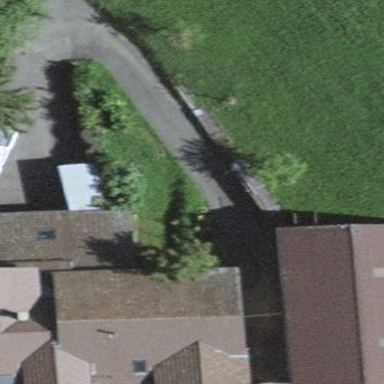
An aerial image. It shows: Residential building.